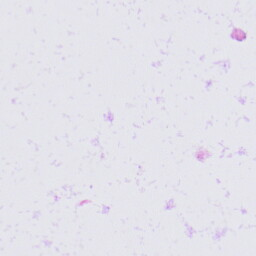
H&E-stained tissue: Prostate